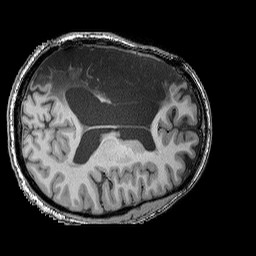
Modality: T1w
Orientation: axial
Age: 40
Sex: male
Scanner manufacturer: siemens
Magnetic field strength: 3 T
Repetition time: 2.25 s
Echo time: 0.00411 s